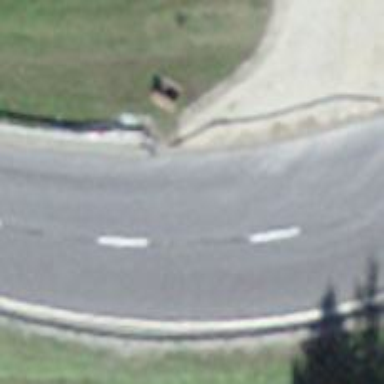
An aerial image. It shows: Asphalt road classified as primary highway.